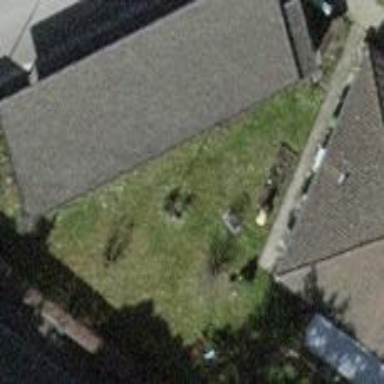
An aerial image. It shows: Garage.